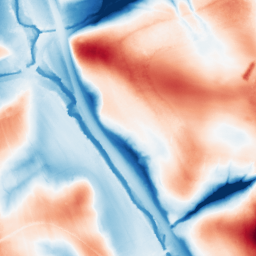
Category: edge_preserving
Decomposition family: guided
Decomposition parameters: radius: 32
eps: 0.01
Upsampling method: sinc_blackman
Upsampling parameters: scale: 2
kernel_size: 8
Upsampling scale: 2